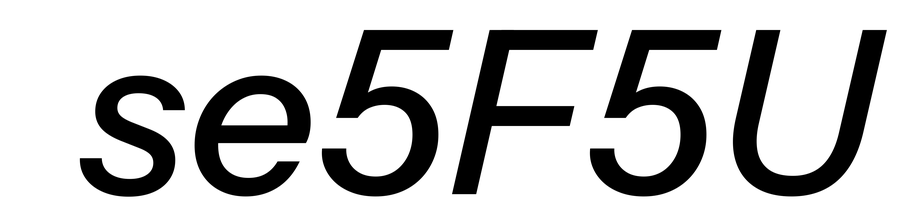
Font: InstrumentSans-Italic_Medium_Italic